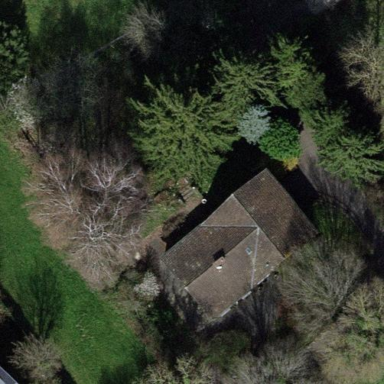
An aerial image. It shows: Garden enclosed by fence.